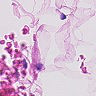
Metastatic tissue present: no